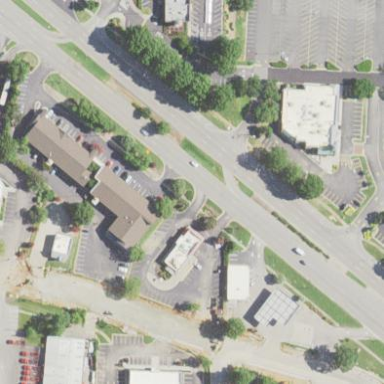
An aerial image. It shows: Retail area.